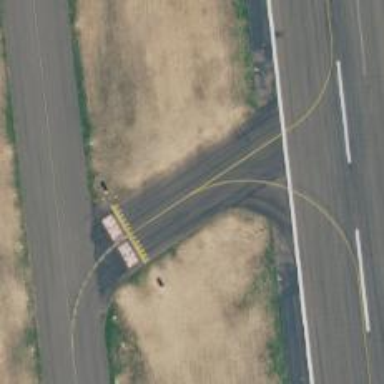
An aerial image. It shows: View of taxiway at the airport.